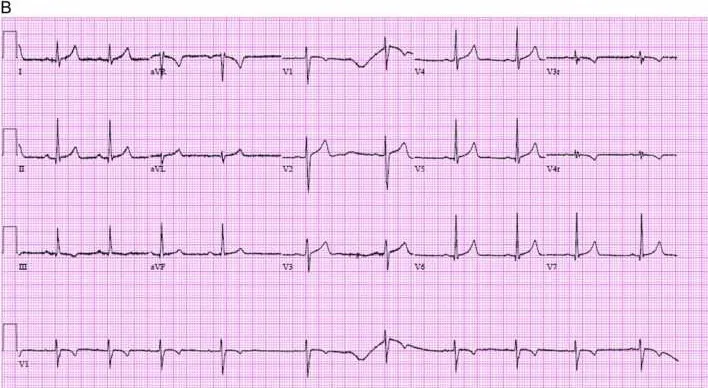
B. 12-lead EKG demonstrating sinus arrhythmia.
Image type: electrography (ekg)